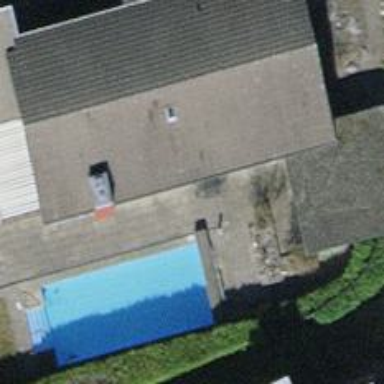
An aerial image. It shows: Detached building with gabled tile roof.